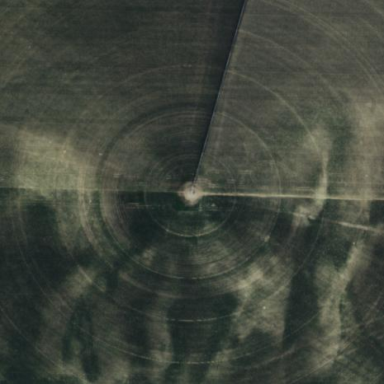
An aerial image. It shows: Farmland with pivot irrigation system.